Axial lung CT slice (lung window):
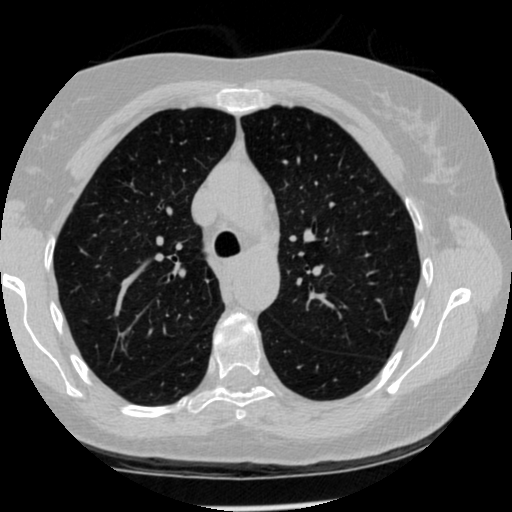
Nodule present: no